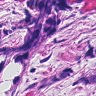
Metastatic tissue present: yes